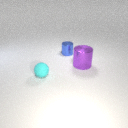
large purple metal cylinder in front of small blue metal cylinder